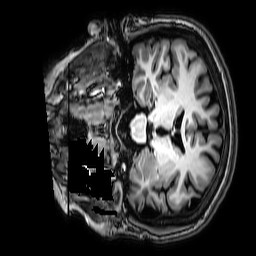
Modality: T1w
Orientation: coronal
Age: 33
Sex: female
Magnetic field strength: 3 T
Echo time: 0.0038 s